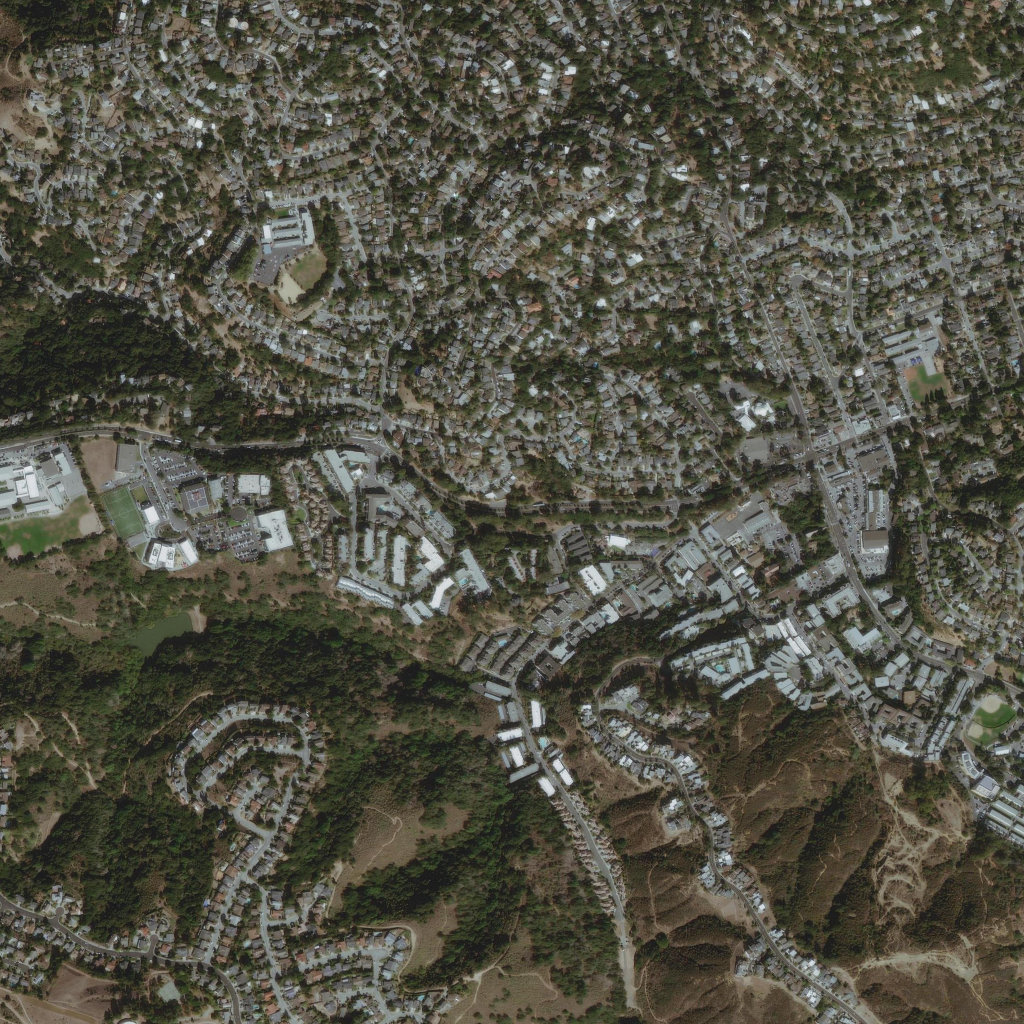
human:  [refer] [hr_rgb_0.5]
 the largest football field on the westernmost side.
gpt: <box>[[10, 47, 14, 52, 0]]</box>